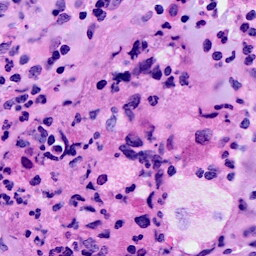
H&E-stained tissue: Breast